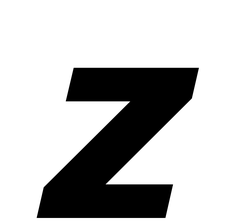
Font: InstrumentSans-Italic_Bold_Italic